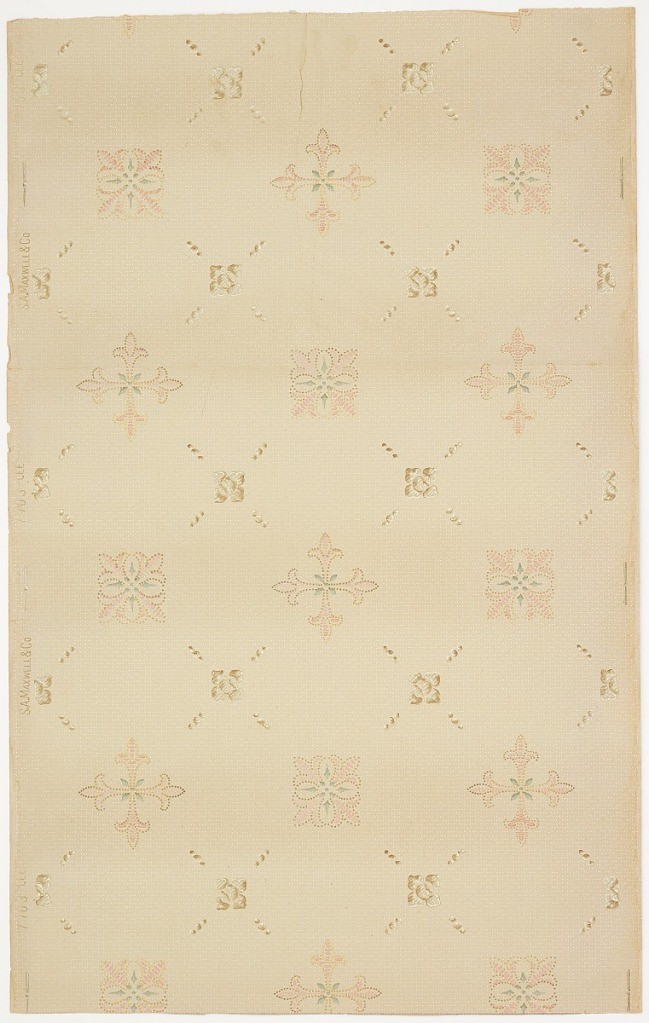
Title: Ceiling paper
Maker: Maxwell & Co., S.A., Chicago, Illinois, USA
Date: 1905–1915
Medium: Machine-printed paper, liquid mica
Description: Trellis or grid pattern formed with larger four-petaled floral motifs, and smaller sqaure floral motifs. Repeating series of three dots helps form the trellis framework. Printed in pink, tan, and green on dotted tan ground.